Question: How can I partition a matrix into several smaller matrices to find unknown variables?
For example, given:

how can solve this problem by partitioning (splitting) a matrix 3x3 into smaller matrices (1x1 or other) to find the values of x, y, z and u?
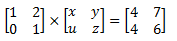
Answer: In the image, you isolate for the unknown matrix using some identities:
'''
A * X = B
(inv(A)) * A * X = (inv(A)) * B
I * X = (inv(A)) * B
X = (inv(A)) * B
'''
In Matlab:
'''
A = [1, 2; 0, 1]
B = [4, 7; 4, 6]
X = inv(A) * B
'''
Output:
'''
ans =
-4 -5
4 6
'''